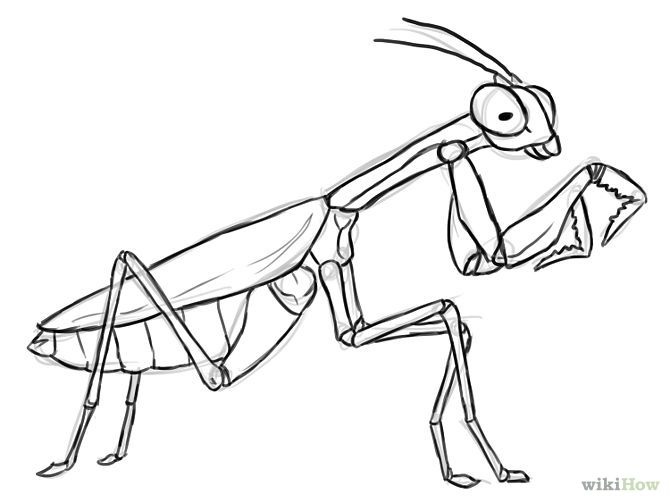
Label: mantis, mantid